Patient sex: M
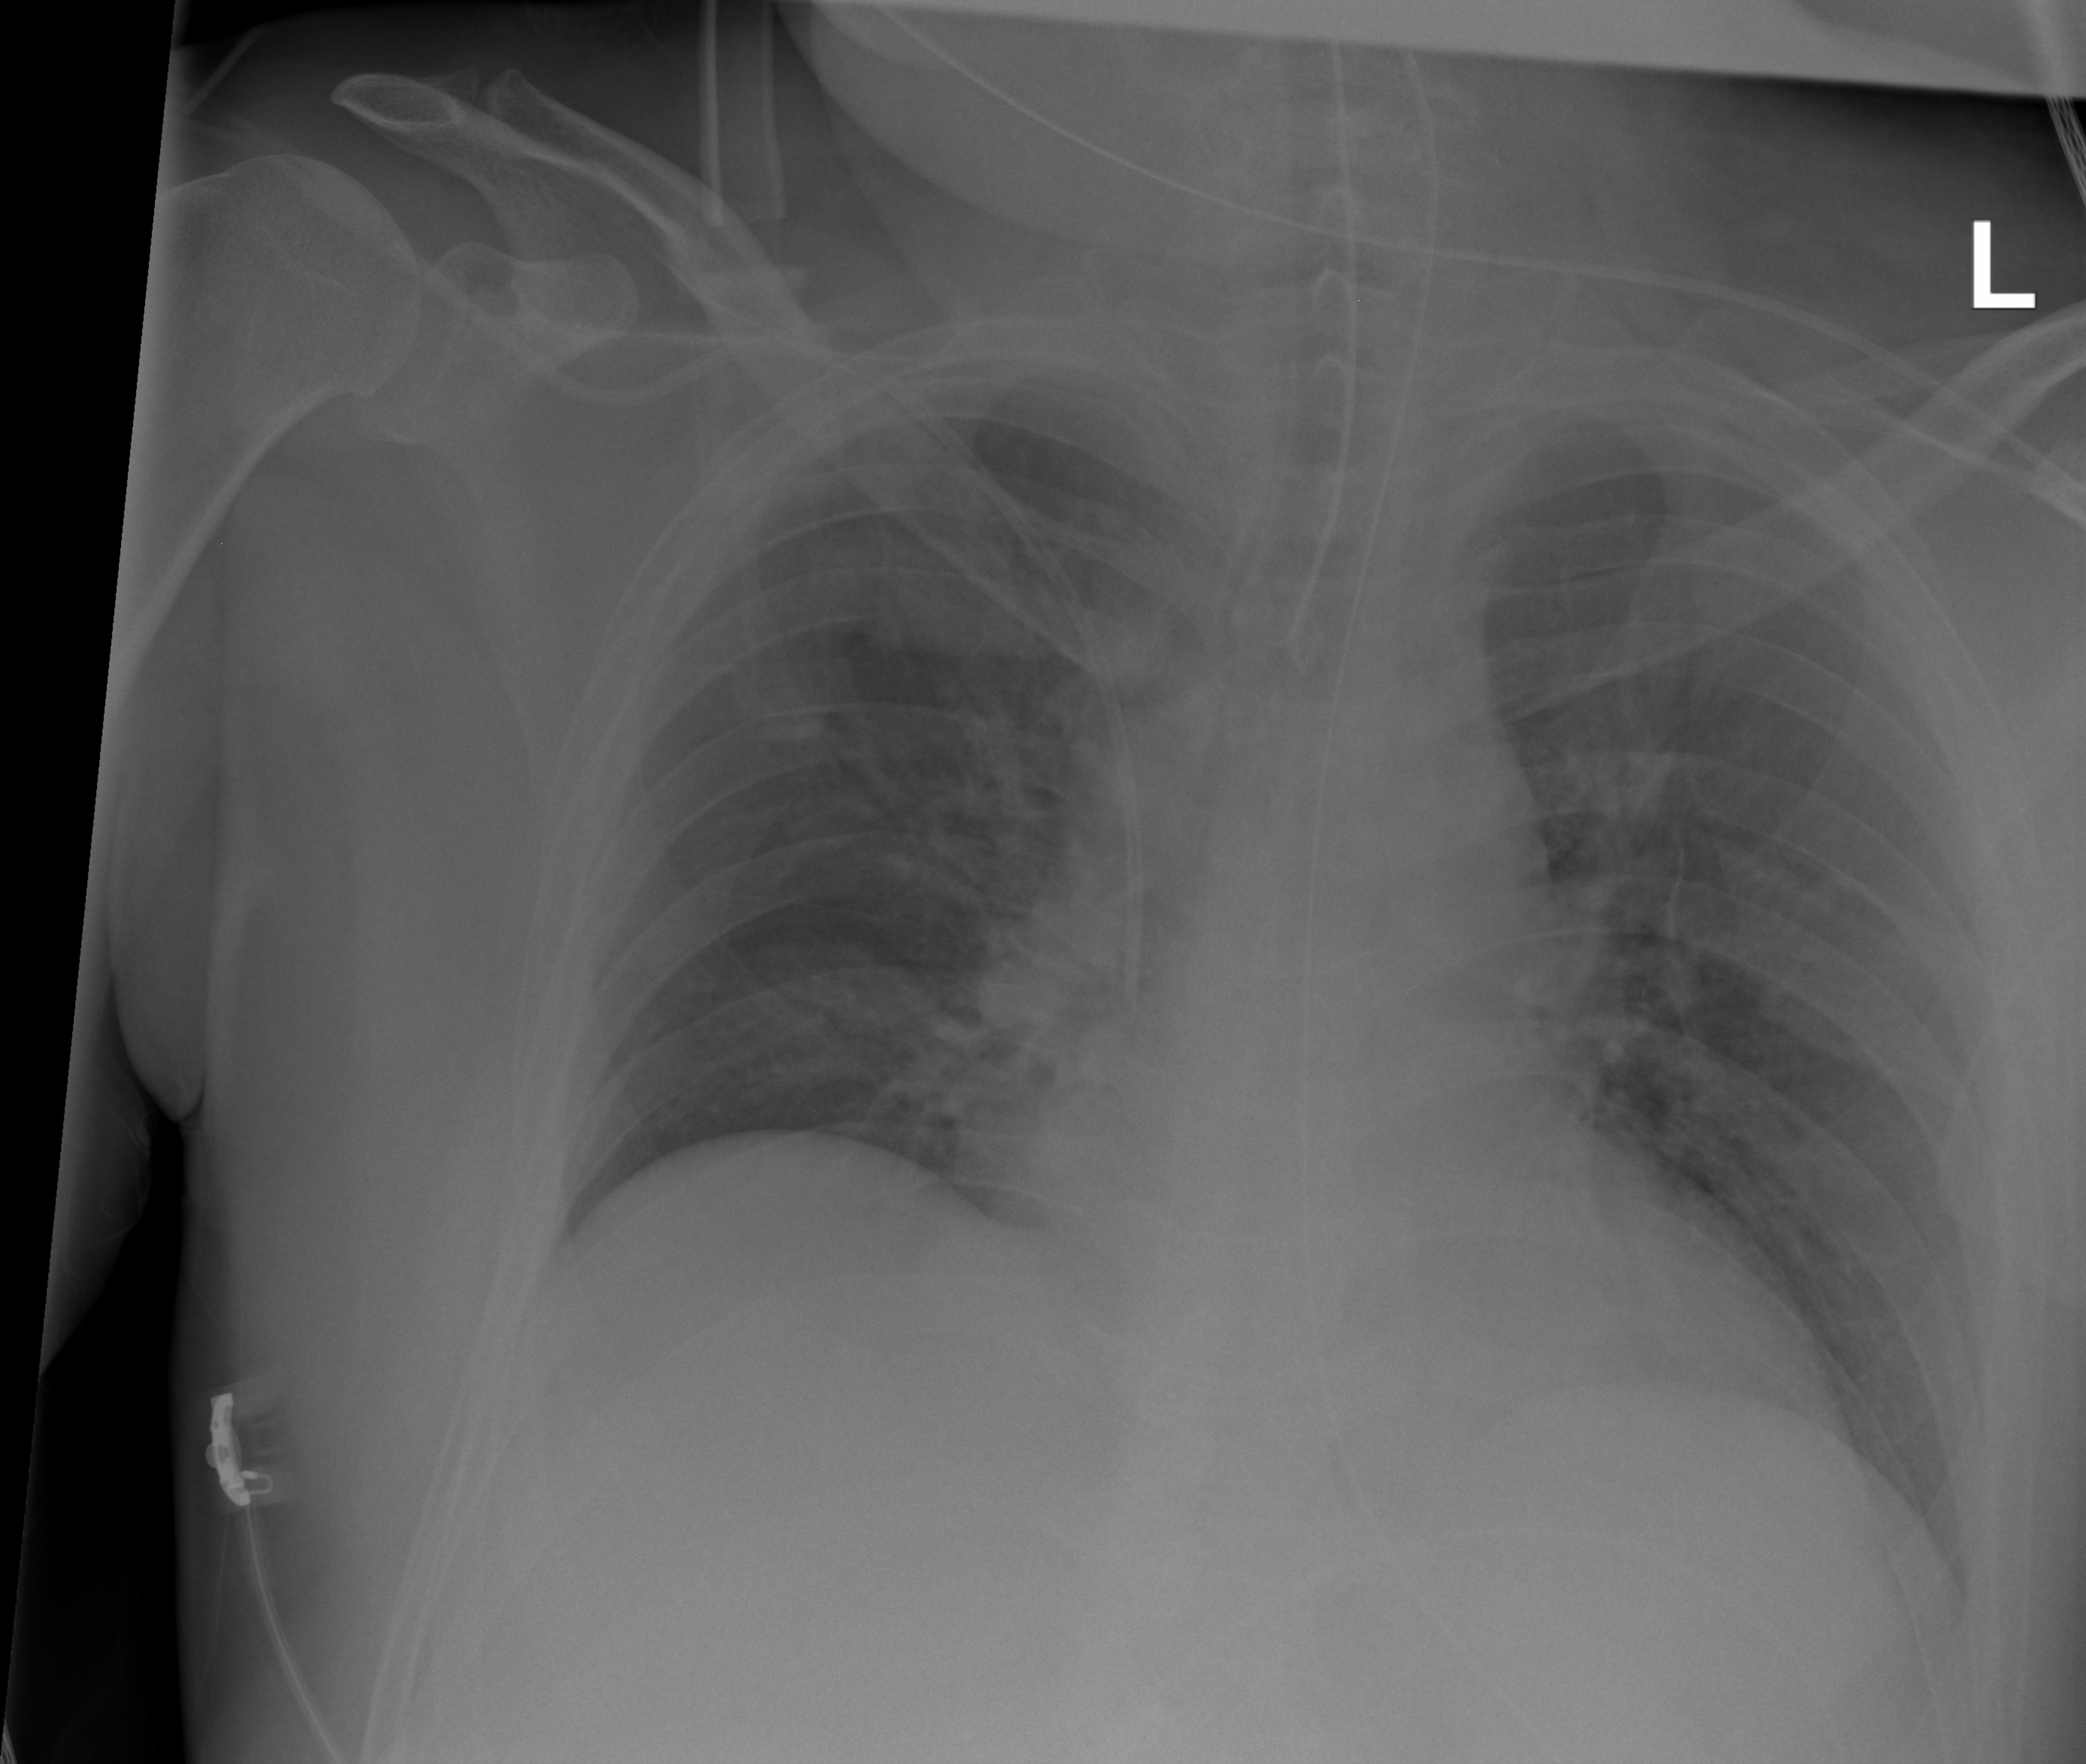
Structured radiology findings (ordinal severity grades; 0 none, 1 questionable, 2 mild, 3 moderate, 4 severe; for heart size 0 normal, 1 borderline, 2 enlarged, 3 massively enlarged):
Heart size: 0
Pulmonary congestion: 2
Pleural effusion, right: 0
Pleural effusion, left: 0
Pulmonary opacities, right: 2
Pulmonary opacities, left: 2
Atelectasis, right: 0
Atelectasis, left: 0